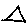
Label: triangle